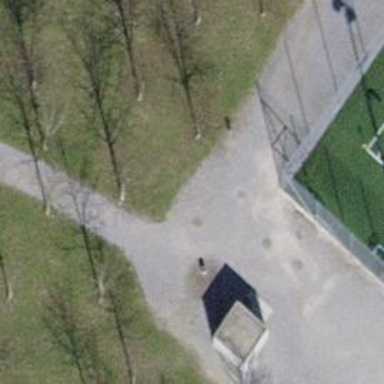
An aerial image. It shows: Path surfaced with fine gravel.